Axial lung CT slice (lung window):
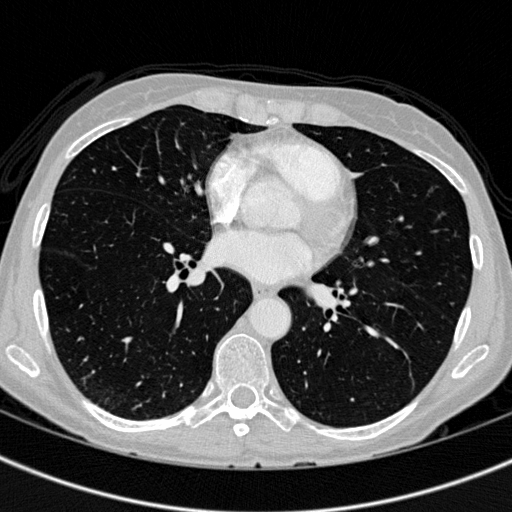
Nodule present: no